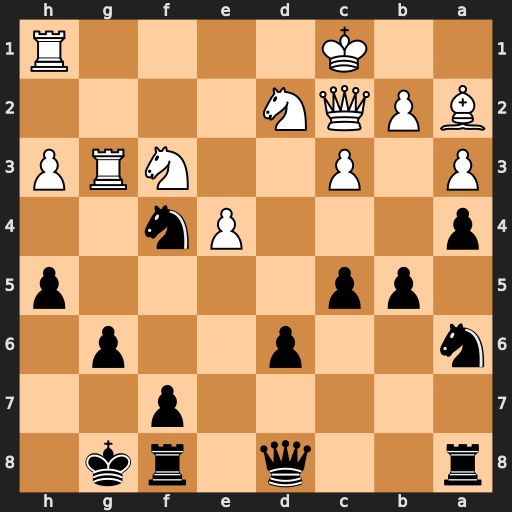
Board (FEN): r2q1rk1/5p2/n2p2p1/1pp4p/p3Pn2/P1P2NRP/BPQN4/2K4R
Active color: b
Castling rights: -
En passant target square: -
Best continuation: Ne2+ Kb1 Nxg3 Rg1 h4